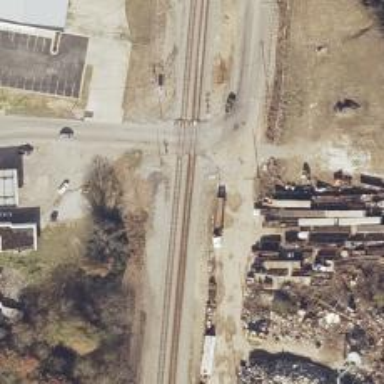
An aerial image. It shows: Level crossing with lights at railway intersection.